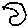
Label: moon